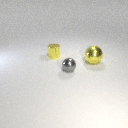
small gray metal sphere to the left of large yellow metal sphere